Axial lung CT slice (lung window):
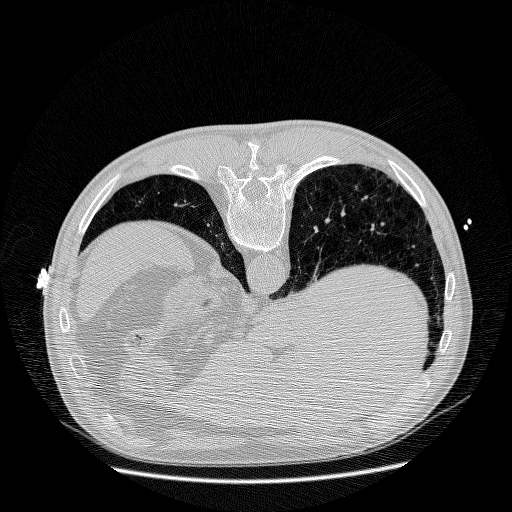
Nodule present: no